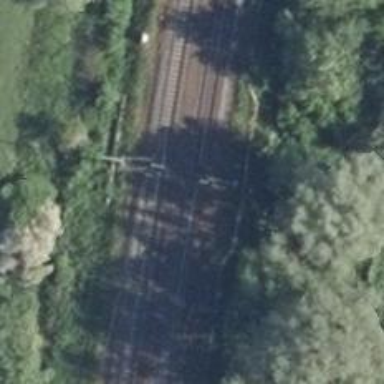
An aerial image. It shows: Milestone along the railway track with catenary mast.